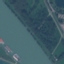
Land use / land cover: River